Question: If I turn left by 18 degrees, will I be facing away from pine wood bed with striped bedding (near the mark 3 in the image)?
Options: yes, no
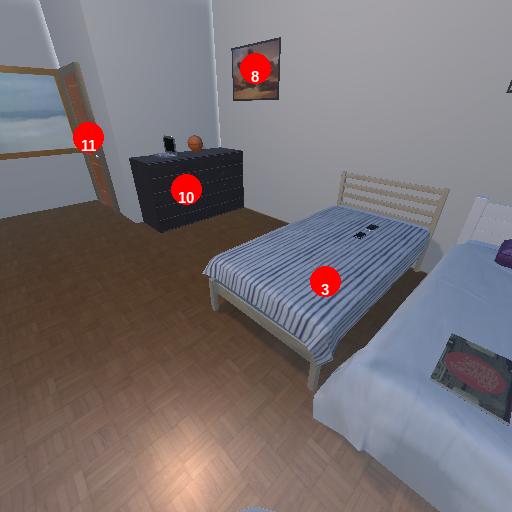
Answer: yes